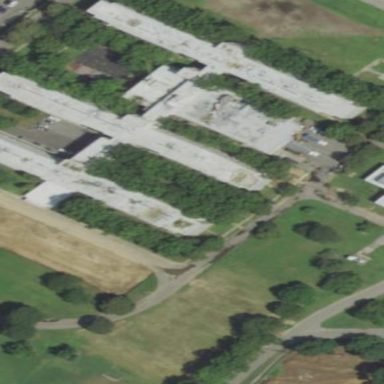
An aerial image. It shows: Hospital building.